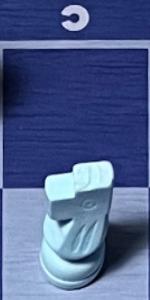
Label: Knight_White